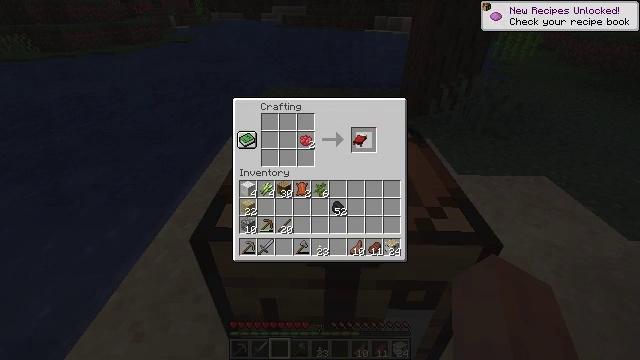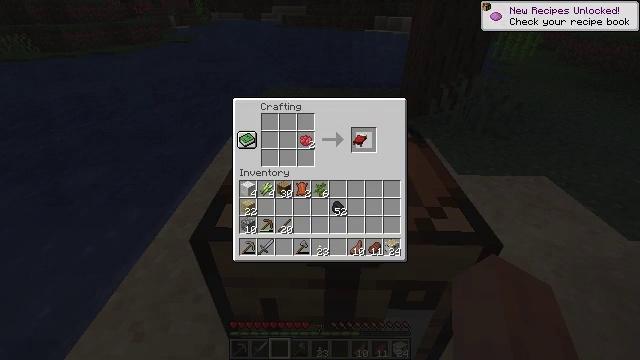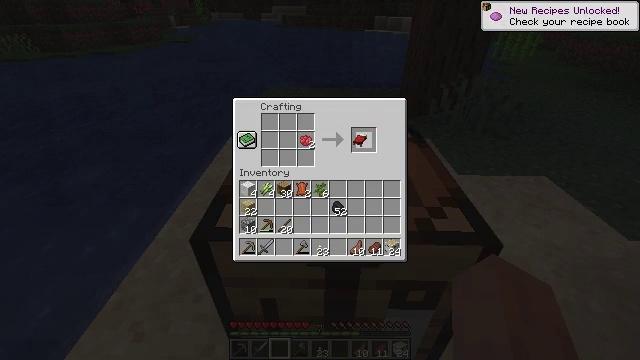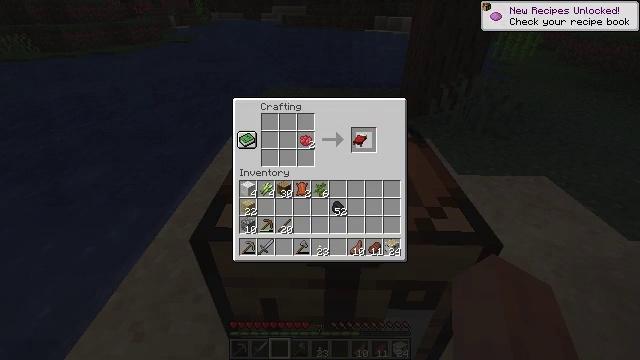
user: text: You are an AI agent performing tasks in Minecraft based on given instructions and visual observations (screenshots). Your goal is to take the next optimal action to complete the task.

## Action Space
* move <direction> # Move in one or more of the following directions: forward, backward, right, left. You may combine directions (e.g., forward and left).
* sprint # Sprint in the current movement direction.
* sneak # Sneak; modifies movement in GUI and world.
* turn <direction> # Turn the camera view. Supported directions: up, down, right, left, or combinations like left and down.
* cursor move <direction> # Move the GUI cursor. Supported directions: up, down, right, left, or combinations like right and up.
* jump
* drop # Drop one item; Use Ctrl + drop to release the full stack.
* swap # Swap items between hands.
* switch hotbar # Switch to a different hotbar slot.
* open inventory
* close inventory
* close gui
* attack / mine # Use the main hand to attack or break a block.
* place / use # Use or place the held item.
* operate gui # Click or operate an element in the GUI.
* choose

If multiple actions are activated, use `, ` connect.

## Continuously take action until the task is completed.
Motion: motion action
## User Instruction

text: Use three wool and three planks in a crafting table to make a red bed.
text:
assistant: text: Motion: operate gui
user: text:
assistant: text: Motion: no_op
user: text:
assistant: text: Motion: no_op
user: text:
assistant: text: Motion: no_op